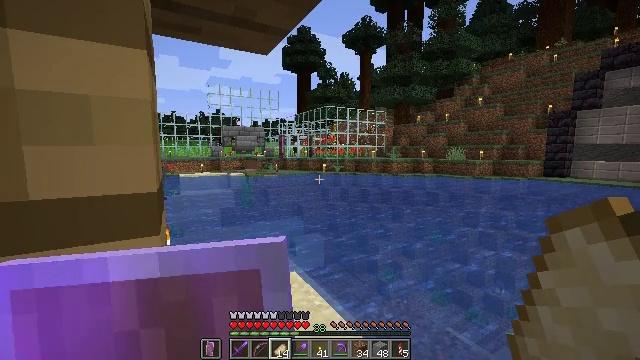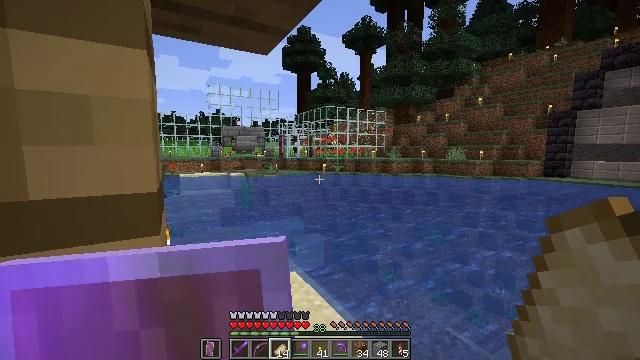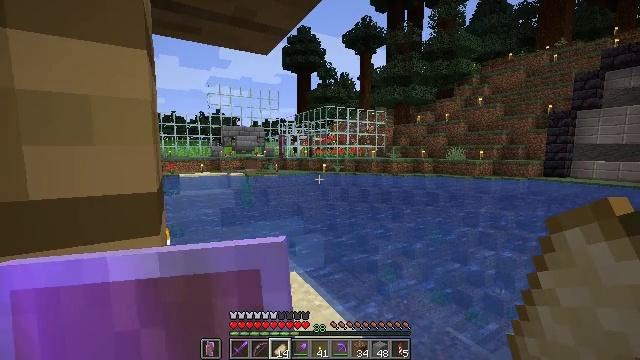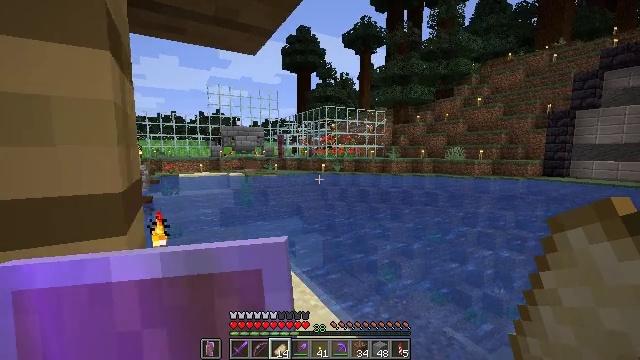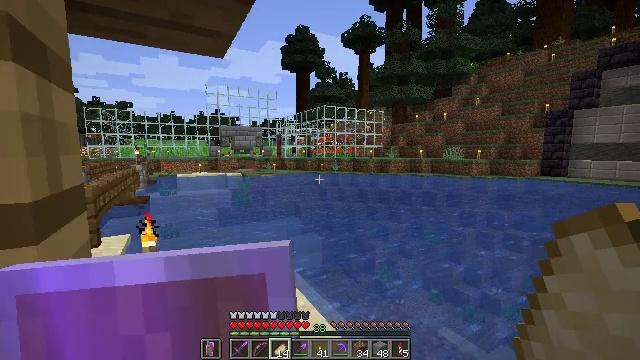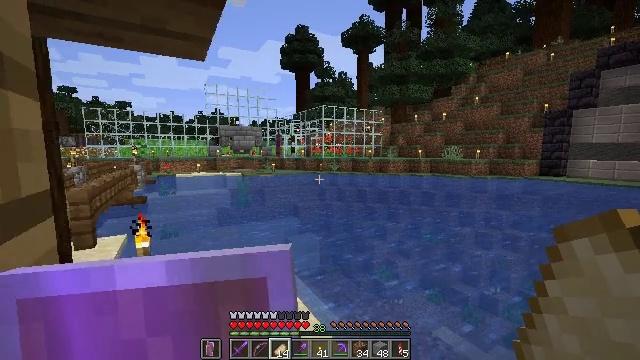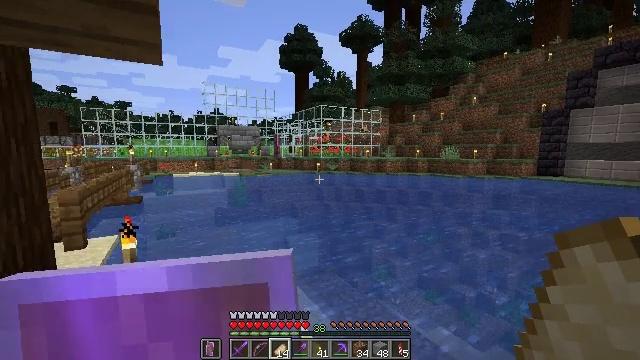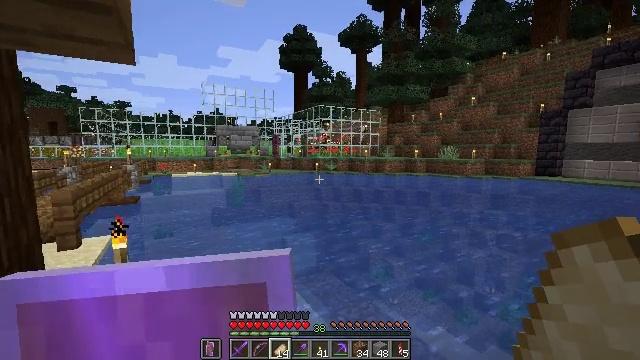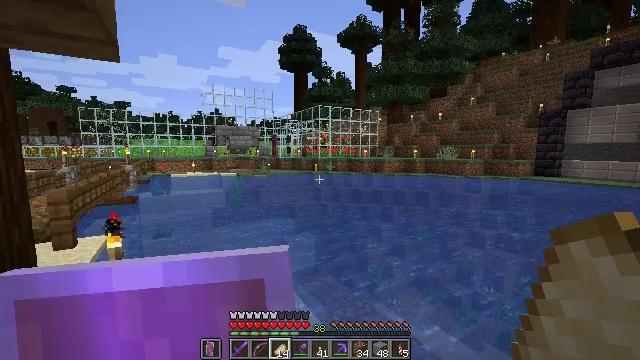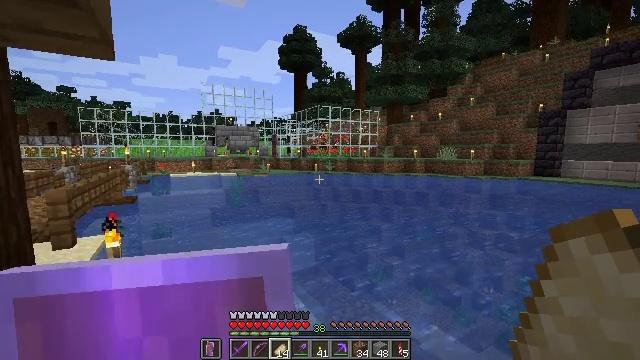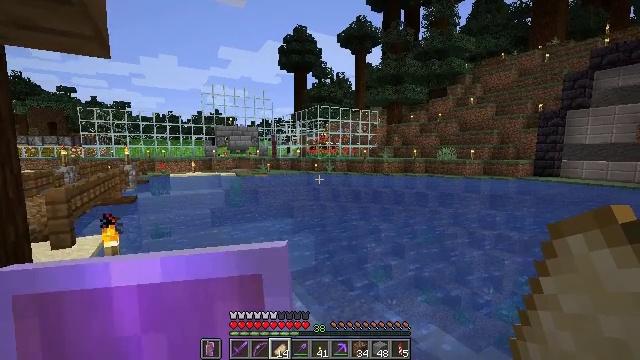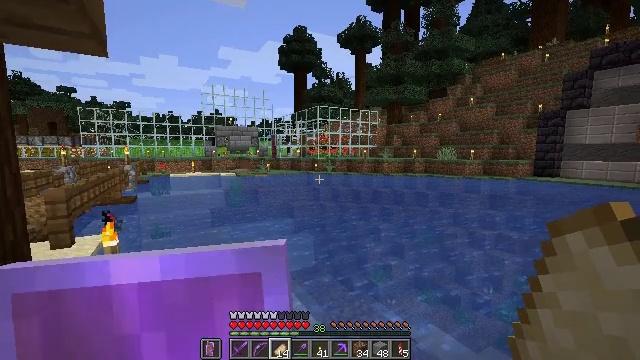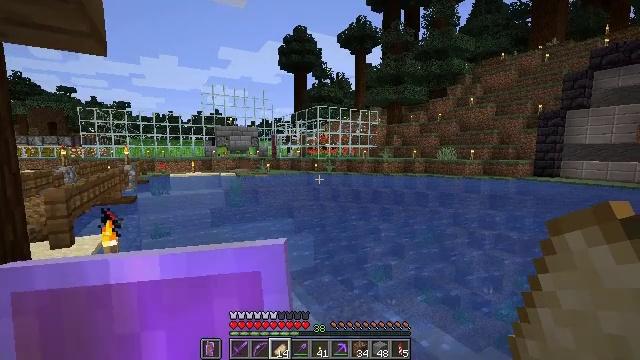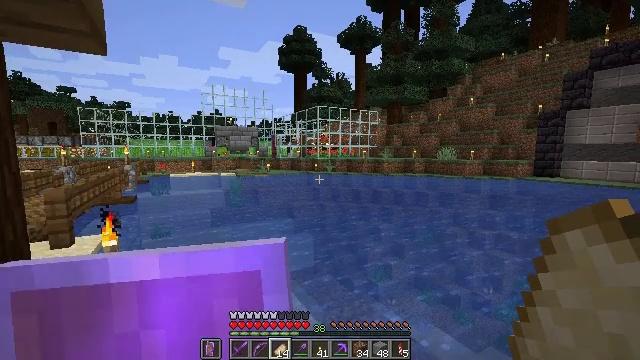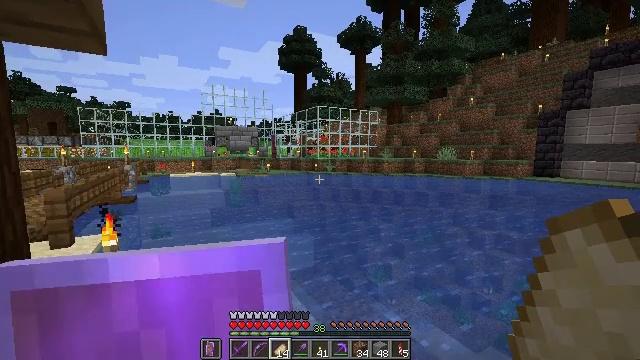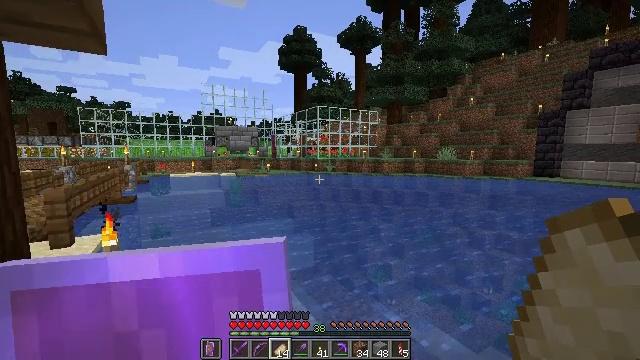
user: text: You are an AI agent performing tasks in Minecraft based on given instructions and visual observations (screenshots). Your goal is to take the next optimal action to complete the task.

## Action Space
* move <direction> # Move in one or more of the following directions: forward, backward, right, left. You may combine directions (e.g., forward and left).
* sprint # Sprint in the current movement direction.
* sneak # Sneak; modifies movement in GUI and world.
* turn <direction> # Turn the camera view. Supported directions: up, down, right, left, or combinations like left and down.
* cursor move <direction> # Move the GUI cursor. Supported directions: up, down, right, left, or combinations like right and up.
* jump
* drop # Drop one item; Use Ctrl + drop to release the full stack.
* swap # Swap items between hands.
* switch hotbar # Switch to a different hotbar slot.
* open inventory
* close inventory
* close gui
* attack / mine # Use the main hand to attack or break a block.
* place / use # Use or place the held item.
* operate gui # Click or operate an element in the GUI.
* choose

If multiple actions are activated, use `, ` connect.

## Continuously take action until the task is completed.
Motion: motion action
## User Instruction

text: Destroy the wall torch to gather it.
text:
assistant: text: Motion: no_op
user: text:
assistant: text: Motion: no_op
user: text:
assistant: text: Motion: move right
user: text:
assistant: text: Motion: move right
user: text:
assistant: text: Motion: move right
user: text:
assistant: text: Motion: no_op
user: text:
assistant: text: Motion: no_op
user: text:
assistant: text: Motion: no_op
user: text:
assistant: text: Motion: no_op
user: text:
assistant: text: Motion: no_op
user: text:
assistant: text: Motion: no_op
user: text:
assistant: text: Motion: no_op
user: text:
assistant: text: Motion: no_op
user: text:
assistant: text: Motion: no_op
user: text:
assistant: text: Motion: no_op
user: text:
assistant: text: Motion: no_op
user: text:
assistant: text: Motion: no_op
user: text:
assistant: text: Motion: no_op
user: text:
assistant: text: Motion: no_op
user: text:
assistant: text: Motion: no_op
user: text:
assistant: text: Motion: no_op
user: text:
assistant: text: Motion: no_op
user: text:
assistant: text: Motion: no_op
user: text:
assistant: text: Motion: no_op
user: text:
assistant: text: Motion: no_op
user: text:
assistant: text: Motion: no_op
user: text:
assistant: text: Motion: no_op
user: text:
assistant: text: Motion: turn right and up
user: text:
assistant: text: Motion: move forward, turn right
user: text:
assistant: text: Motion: move forward, turn right